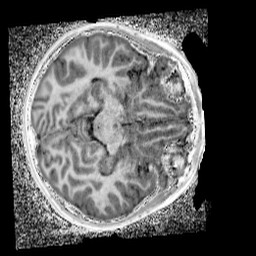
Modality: UNIT1_denoised
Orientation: axial
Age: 11
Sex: male
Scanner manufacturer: siemens
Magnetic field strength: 3 T
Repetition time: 4 s
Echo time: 0.00299 s